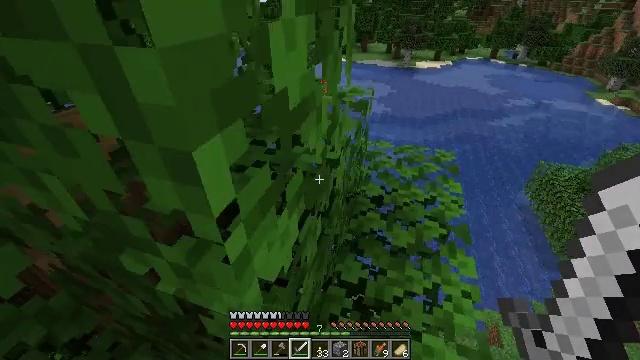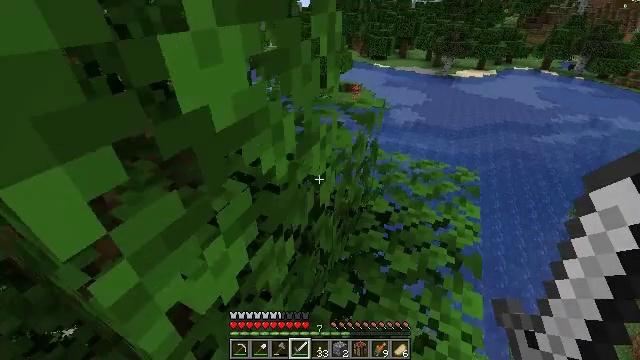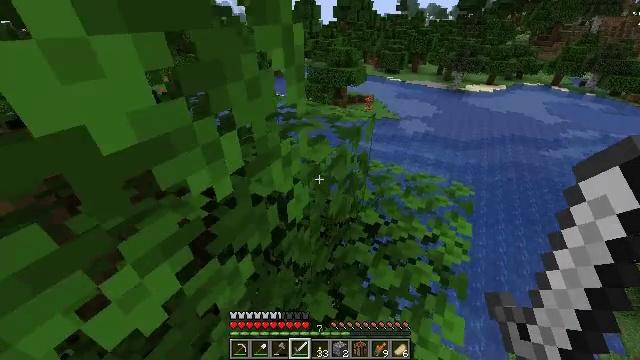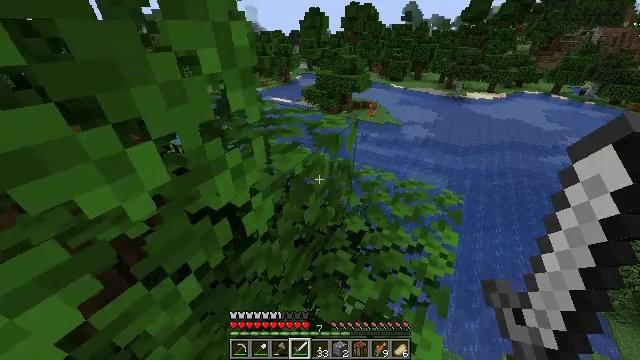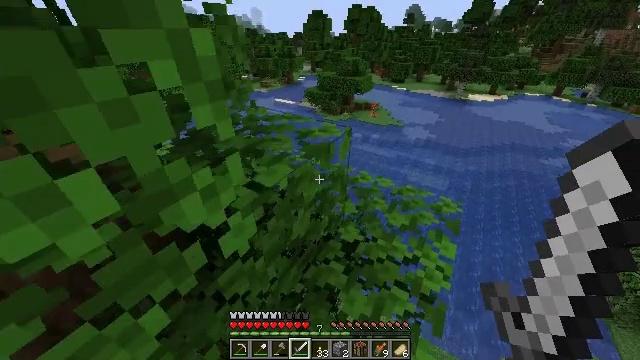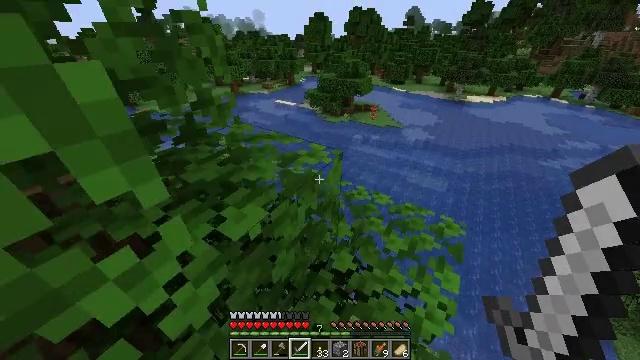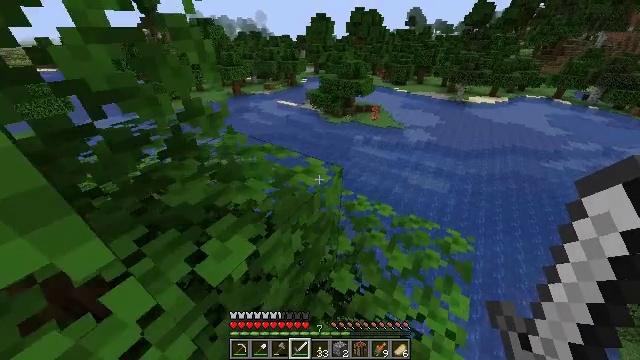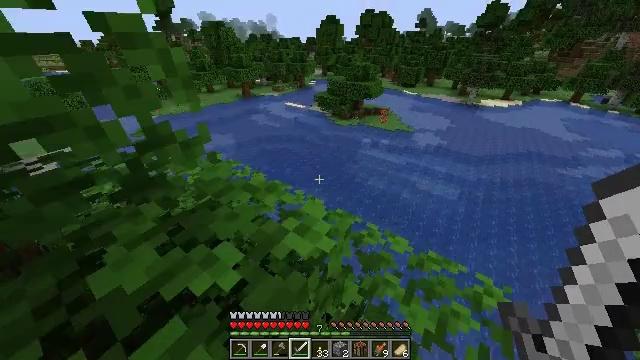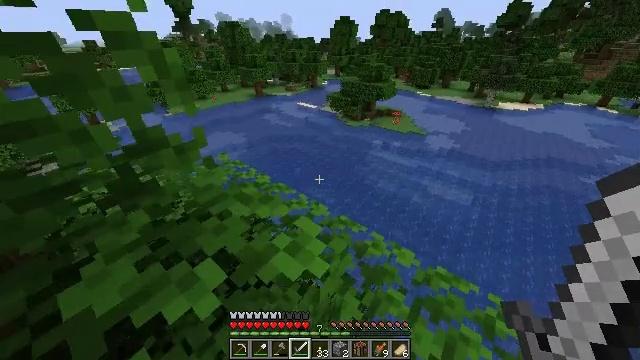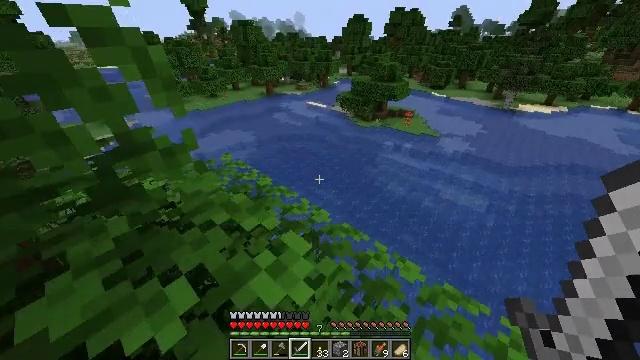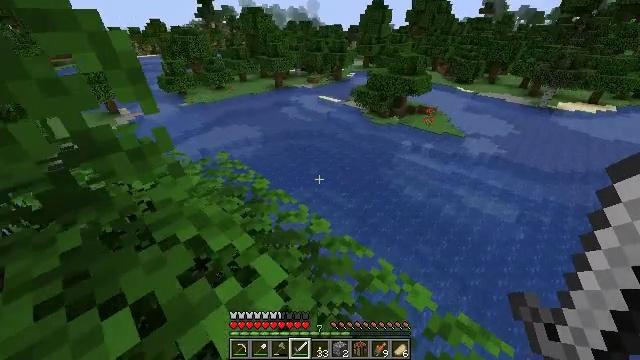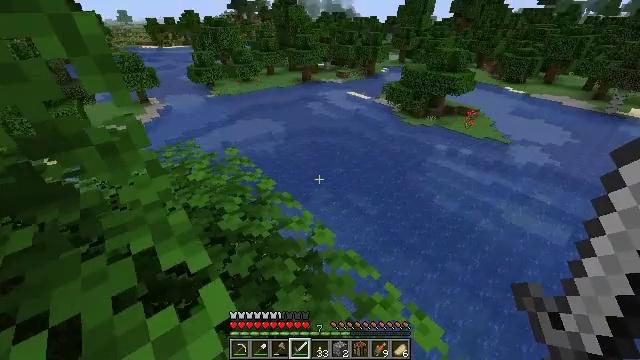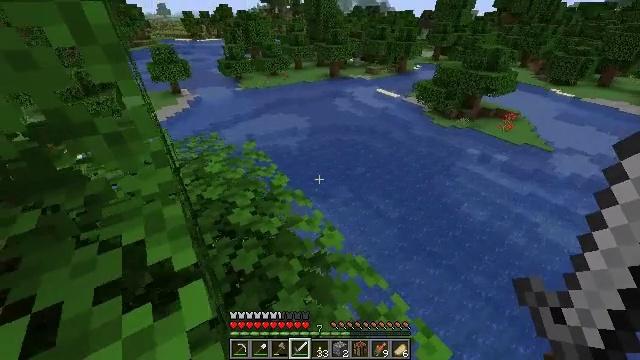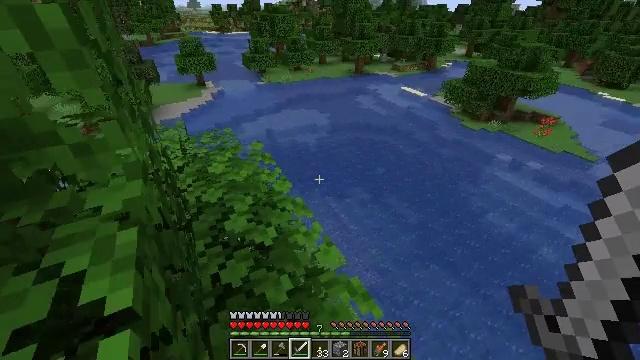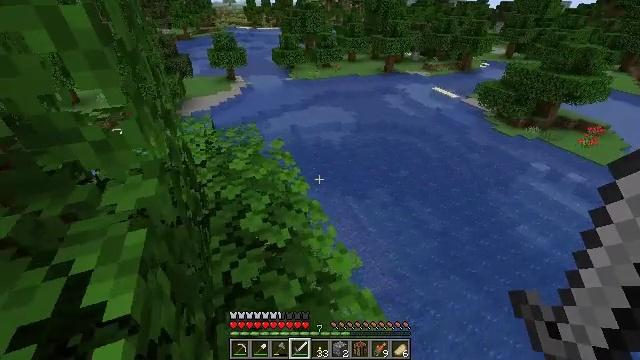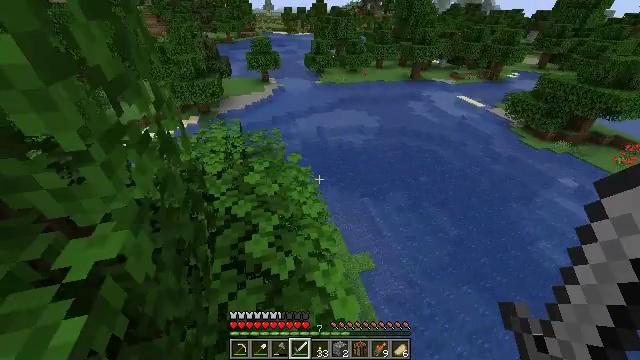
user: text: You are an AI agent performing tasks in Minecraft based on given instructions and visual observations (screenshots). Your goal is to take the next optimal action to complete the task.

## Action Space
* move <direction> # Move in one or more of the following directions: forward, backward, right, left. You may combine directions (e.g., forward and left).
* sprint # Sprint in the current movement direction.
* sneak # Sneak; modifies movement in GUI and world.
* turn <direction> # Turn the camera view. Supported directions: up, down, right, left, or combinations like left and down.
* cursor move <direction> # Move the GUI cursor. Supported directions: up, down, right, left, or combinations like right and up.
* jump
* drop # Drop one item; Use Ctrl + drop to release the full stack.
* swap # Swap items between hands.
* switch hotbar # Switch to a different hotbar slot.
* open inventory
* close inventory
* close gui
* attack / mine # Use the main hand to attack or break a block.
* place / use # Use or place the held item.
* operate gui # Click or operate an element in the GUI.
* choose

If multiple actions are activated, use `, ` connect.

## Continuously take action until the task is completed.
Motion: motion action
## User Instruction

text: Kill aquatic mobs.
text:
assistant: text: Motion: move forward and move right, sprint, turn left
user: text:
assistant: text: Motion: move forward and move right, sprint, turn left
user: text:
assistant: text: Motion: move forward and move right, sprint, turn left
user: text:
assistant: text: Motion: move forward, sprint
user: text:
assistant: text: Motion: move forward, sprint
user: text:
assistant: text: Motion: move forward, sprint
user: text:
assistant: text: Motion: move forward, sprint, turn left
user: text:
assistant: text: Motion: move forward, sprint, turn left
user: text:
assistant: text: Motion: move forward, sprint, turn left
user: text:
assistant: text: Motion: move forward, sprint, turn left
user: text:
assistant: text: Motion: move forward, sprint, turn left
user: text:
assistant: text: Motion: move forward, sprint, turn left
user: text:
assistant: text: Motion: move forward, sprint, turn left
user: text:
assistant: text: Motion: move forward, sprint, turn left
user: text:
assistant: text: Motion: move forward, sprint, turn left
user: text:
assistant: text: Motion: move forward, sprint, turn left
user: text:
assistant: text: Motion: move forward, sprint, turn left and down
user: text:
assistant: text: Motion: move forward, sprint, turn left and down
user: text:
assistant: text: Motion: move forward, sprint, turn left and down
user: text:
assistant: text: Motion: move forward, sprint, turn left and down
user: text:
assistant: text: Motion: move forward and move left, sprint, turn left and down
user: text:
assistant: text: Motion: move forward and move left, sprint
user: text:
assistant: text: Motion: move forward and move left, sprint, turn down
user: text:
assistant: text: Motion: move forward and move left, sprint, turn right
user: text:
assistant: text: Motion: move forward and move left, sprint, turn right
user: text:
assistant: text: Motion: move forward, sprint, turn right
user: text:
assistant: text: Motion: move forward, sprint
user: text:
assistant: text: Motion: move forward and move left, sprint
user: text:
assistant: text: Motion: move forward and move left, sprint
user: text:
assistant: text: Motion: move forward and move left, sprint